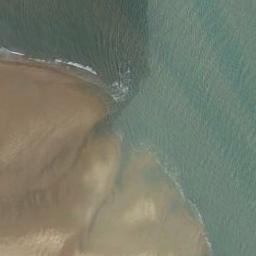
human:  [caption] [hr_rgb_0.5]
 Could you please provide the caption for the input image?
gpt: There is little vegetation on the beach .

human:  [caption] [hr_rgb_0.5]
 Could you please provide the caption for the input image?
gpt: The beach with khaki sand and the color of the seawater is green .

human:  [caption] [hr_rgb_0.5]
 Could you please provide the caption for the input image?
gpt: The beach is composed of light green seawater and the blond coast .

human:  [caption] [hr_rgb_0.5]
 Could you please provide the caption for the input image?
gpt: The turquoise sea and rugged beaches .

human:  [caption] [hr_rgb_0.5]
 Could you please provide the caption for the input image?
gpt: The beach is surrounded by sea water .